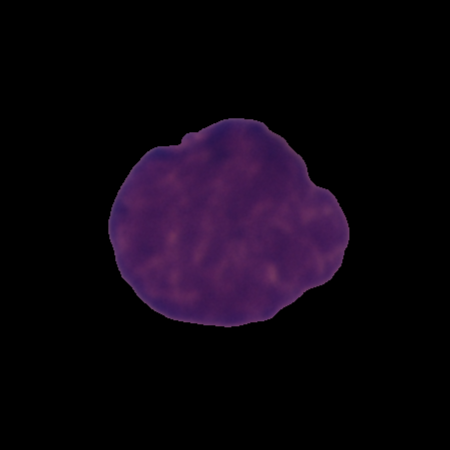
Label: cancer